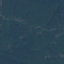
Label: Forest